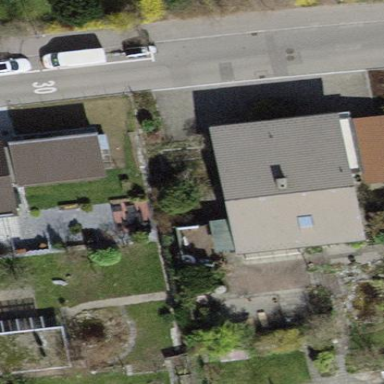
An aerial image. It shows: Building with tile roof.